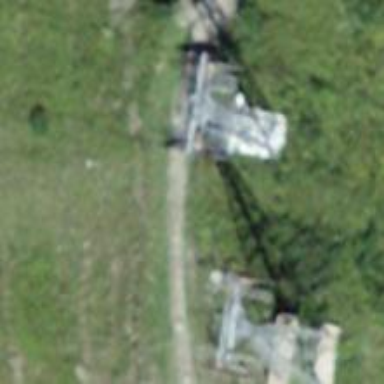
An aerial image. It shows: Pylon for aerialway.